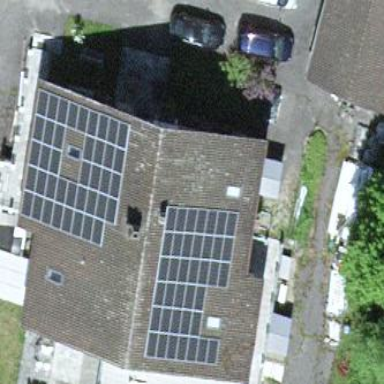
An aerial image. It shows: Solar power generator utilizing photovoltaic technology with solar photovoltaic panels.